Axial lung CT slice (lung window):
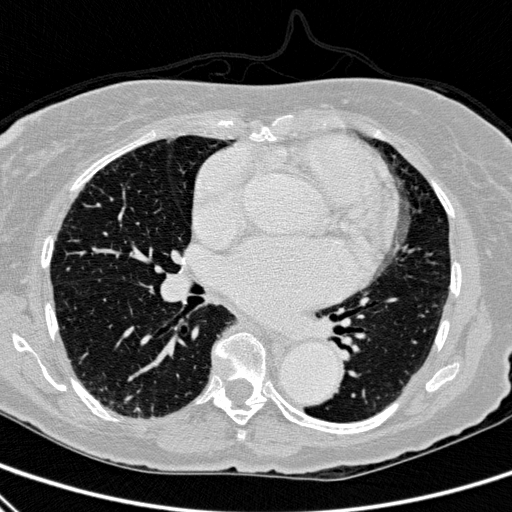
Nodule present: no